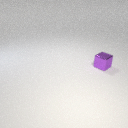
small purple metal cube